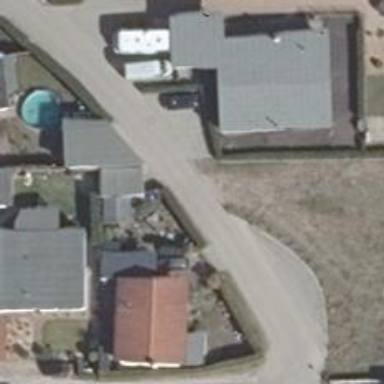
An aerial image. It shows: Smoothly paved residential road.